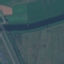
Land use / land cover: River